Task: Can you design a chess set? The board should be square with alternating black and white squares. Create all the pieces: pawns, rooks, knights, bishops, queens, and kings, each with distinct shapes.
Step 2492:
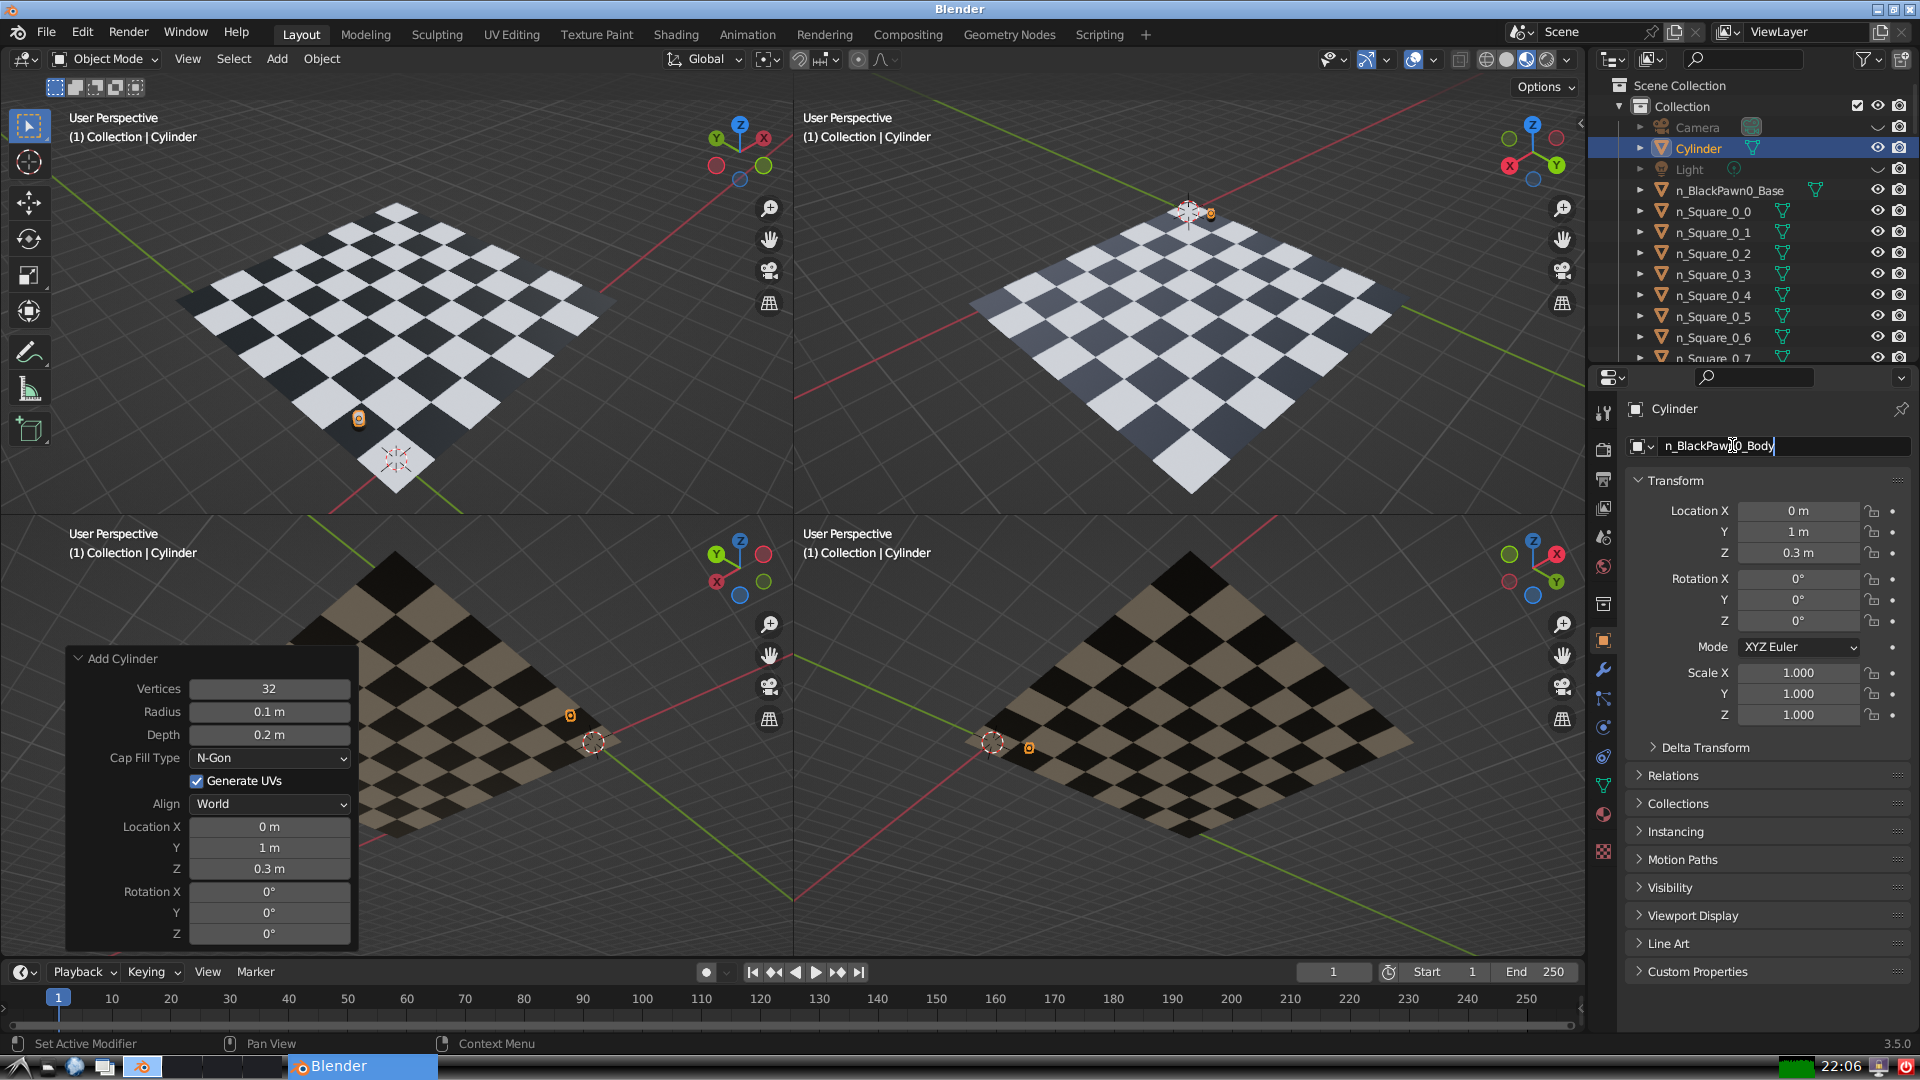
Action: {"key_press": ['Return']}